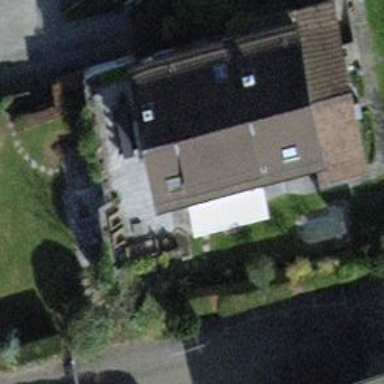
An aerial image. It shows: The roof of the building is gabled in shape.